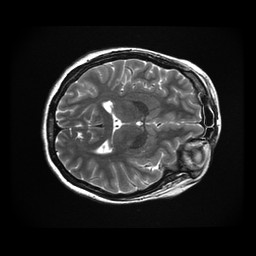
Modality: T2w
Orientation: axial
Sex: female
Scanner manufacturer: ge
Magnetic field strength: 3 T
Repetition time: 5 s
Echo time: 0.103 s